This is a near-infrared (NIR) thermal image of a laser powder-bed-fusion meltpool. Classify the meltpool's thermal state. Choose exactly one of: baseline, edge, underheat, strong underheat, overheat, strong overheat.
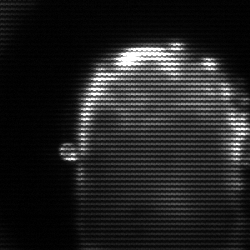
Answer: baseline